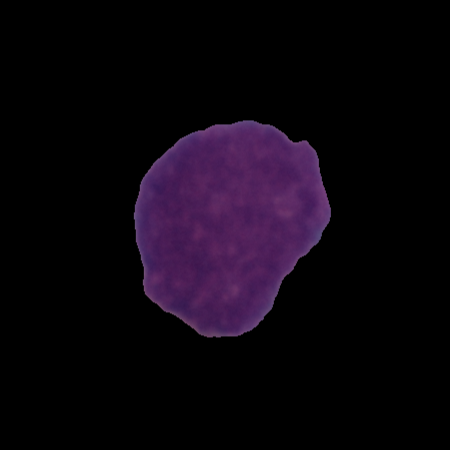
Label: cancer